【题型】解答题　【知识点】函数　【难度】easy
如图，将一个长方形放置在平面直角坐标系中，$OA=4$，$OC=6$，\\
点$E$是$AB$的中点，反比例函数图像过点$E$且和$BC$相交于点$F$.\\

\noindent (1)求直线$OB$和反比例函数的解析式；\\
\noindent (2)求四边形$OEBF$的面积.
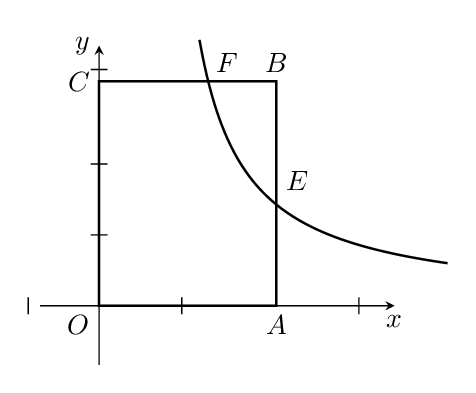
【解答】
\noindent 【答案】(1)直线$OB$的解析式：$y=\dfrac{3}{2}x$；反比例函数的解析式：$y=\dfrac{12}{x}$\\
\noindent (2)$12$\\
\noindent 【分析】（1）先求出点$B$和点$E$的坐标，然后用待定系数法求解即可；\\
\noindent （2）根据$S_{OEBF}=S_{OABC}-S_{OAE}$求解即可.\\
\noindent 【详解】（1）$\because OA=4$，$OC=6$，\\
\noindent $\therefore B(4,6)$，\\
\noindent $\because$点$E$是$AB$的中点，\\
\noindent $\therefore E(4,3)$\\
\noindent 设直线$OB$的解析式：$y=k_1x$，把$B(4,6)$代入，得\\
\noindent $4k_1=6$，\\
\noindent $\therefore k_1=\dfrac{3}{2}$，\\
\noindent $\therefore y=\dfrac{3}{2}x$，\\
\noindent 设反比例函数的解析式：$y=\dfrac{k_2}{x}$，把$E(4,3)$代入，得\\
\noindent $3=\dfrac{k_2}{4}$，\\
\noindent $\therefore k_2=12$，\\
\noindent $\therefore y=\dfrac{12}{x}$；\\
\noindent （2）设$F(x,6)$代入$y=\dfrac{12}{x}$，得$x=2$，\\
\noindent $\therefore F(2,6)$，\\
\noindent $S_{\triangle OAE}=\dfrac{1}{2}OE\cdot AE=\dfrac{1}{2}\times4\times3=6$，$S_{\triangle OCF}=\dfrac{1}{2}OC\cdot CF=\dfrac{1}{2}\times6\times2=6$，\\
\noindent $S_{OEBF}=S_{OABC}-S_{OAE}-S_{OCF}=24-6-6=12$.\\

\noindent 【点睛】本题考查了坐标与图形的性质，待定系数法求函数解析式，以及割补法求图形的面积，熟练掌握待定系数法是解答本题的关键.\\
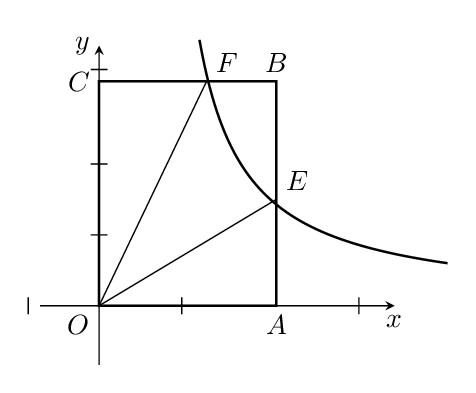